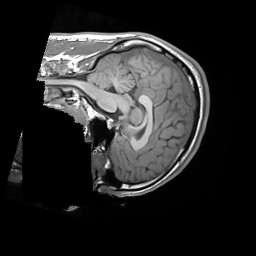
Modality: T1w
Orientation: sagittal
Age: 26
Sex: male
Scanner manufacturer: siemens
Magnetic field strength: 3 T
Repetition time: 1.55 s
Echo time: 0.00234 s